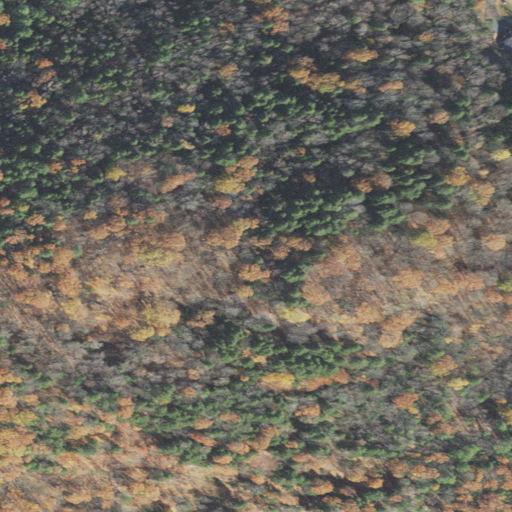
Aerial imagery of mountain in Vermont named Davidson Hill containing deciduous forest, mixed forest, evergreen forest, and shrub